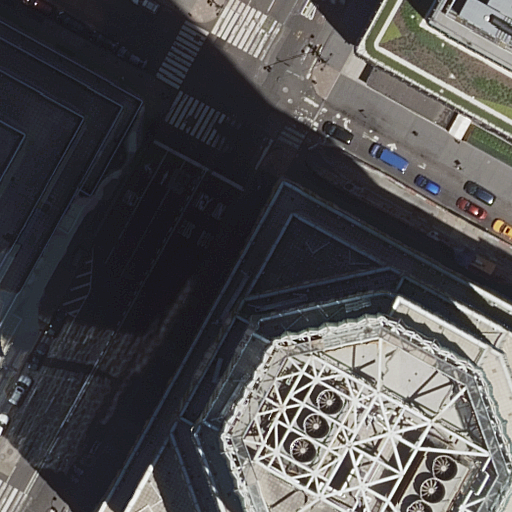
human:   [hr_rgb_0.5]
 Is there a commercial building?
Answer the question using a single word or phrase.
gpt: yes

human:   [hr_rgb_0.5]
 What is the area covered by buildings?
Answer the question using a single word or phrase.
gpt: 9819m2

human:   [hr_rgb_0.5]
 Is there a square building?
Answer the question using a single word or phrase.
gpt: no

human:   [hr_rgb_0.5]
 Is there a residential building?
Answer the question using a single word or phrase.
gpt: yes

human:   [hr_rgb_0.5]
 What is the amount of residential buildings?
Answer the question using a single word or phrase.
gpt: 2

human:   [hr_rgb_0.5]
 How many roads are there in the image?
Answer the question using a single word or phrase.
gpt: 7

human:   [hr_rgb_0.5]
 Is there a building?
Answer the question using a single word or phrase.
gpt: yes

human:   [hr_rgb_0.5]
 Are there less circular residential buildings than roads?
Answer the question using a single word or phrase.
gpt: yes

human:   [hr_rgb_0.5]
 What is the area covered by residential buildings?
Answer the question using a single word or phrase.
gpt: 7307m2

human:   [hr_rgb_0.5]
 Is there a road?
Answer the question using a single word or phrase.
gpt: yes

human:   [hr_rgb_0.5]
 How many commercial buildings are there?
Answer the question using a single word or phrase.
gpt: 1

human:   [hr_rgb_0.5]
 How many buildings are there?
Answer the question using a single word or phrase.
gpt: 3

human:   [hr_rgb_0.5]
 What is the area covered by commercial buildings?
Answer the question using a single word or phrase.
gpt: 2512m2

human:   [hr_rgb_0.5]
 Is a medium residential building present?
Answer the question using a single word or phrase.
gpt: no

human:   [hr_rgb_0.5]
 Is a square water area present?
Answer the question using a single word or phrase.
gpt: no

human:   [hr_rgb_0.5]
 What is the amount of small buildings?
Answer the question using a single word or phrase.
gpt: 0

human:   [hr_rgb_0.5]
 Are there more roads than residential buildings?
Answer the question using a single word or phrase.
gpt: yes

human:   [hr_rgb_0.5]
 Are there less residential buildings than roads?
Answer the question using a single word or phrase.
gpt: yes

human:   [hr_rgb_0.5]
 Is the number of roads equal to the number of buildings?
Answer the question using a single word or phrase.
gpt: no

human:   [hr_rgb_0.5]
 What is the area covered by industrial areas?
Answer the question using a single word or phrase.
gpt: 0m2

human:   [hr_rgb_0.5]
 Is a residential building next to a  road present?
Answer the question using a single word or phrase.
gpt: yes

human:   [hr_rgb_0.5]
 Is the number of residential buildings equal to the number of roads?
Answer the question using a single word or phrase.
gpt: no

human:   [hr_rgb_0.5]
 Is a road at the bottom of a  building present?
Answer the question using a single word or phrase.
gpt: yes

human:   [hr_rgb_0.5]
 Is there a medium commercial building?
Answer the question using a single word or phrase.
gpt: no

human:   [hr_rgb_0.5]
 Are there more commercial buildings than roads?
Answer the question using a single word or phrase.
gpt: no

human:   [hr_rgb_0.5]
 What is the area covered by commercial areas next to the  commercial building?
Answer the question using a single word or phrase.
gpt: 0m2

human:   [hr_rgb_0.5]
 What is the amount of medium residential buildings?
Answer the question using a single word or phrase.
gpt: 0

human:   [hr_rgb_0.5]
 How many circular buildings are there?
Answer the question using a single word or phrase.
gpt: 0

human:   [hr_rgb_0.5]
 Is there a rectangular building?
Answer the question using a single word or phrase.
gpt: yes

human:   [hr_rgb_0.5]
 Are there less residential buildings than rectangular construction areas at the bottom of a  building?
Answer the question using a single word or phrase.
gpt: no

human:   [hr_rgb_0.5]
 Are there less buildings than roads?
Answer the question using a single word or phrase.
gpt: yes

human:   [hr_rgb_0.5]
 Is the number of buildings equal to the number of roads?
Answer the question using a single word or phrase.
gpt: no

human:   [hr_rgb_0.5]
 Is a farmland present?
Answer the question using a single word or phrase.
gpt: no

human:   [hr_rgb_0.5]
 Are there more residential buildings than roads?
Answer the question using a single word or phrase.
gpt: no

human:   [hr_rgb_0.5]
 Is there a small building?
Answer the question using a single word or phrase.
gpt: no

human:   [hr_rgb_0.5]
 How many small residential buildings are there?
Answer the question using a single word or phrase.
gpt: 0

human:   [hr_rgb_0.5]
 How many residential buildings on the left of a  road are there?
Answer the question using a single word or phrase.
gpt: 1

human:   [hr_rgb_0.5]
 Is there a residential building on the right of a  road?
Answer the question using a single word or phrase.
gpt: yes

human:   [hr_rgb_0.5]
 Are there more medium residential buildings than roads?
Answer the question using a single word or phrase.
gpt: no

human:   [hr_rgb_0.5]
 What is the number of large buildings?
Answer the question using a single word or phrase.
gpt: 3

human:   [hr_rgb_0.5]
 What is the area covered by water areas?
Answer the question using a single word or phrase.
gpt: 0m2

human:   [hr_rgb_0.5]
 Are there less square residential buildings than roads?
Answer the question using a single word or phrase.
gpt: yes

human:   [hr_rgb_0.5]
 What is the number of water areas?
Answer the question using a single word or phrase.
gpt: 0

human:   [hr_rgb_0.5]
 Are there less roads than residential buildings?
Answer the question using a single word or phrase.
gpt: no

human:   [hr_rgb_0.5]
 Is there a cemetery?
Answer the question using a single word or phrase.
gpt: no

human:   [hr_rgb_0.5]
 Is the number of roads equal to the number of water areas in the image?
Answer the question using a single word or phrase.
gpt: no

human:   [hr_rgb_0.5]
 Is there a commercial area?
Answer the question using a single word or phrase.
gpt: no

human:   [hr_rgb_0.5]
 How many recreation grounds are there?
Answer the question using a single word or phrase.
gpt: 0

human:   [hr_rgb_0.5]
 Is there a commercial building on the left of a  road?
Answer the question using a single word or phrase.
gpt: no

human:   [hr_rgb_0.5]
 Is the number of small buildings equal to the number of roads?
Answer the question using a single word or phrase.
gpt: no

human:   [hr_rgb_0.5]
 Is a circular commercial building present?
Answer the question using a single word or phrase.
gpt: no

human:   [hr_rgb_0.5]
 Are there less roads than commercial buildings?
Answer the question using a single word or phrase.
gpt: no

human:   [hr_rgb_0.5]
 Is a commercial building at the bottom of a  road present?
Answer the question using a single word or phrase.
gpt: no

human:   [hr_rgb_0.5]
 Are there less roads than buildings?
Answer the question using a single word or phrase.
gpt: no

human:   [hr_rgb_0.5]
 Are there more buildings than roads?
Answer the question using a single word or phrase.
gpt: no

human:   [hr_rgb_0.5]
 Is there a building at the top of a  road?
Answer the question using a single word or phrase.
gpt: yes

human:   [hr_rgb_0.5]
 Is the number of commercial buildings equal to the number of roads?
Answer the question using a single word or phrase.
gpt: no

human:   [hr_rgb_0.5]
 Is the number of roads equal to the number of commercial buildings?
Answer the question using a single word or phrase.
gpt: no

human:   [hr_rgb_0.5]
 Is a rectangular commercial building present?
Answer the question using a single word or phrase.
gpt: yes

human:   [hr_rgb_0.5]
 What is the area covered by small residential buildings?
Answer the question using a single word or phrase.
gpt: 0m2

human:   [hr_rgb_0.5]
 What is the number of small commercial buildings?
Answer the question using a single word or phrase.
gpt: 0

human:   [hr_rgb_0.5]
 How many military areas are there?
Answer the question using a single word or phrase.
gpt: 0

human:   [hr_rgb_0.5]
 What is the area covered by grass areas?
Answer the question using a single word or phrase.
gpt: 0m2

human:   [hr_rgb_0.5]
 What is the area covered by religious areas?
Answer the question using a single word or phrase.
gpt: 0m2